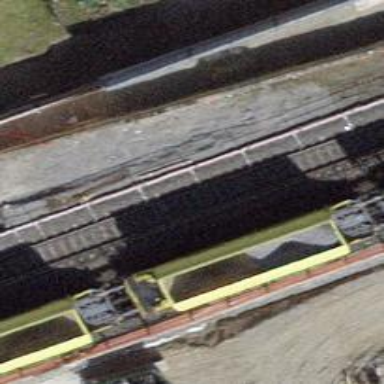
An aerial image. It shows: Siding railway track with electrified contact line.